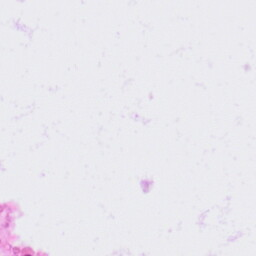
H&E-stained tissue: Colon